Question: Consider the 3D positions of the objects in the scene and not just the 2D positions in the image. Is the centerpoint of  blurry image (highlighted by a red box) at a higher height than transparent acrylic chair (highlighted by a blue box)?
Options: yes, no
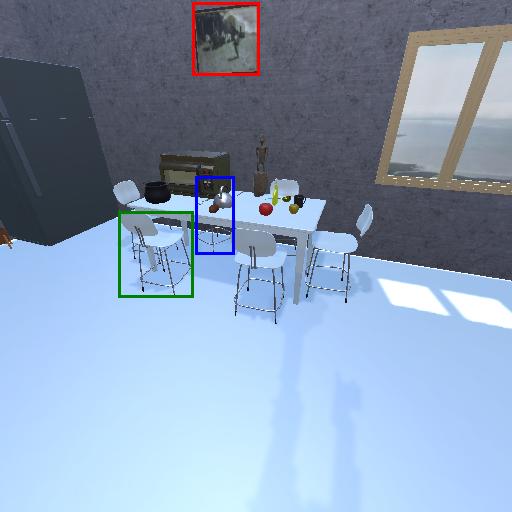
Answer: yes